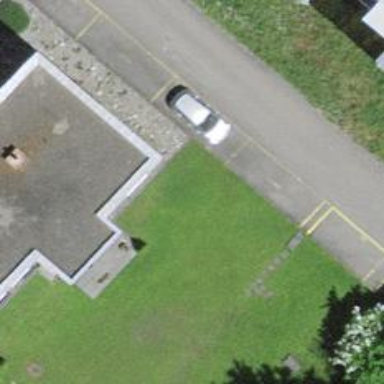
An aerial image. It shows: Parking area.